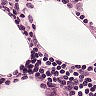
Metastatic tissue present: no